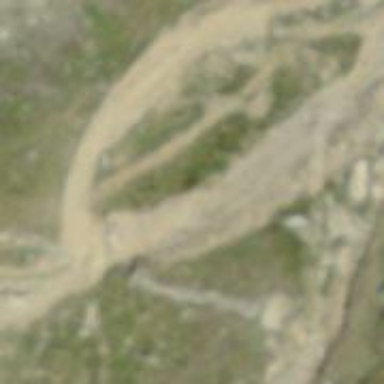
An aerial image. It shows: Path.